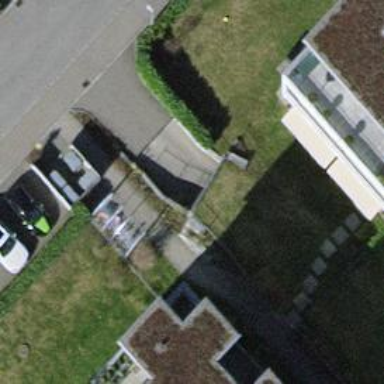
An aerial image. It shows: Parking entrance.